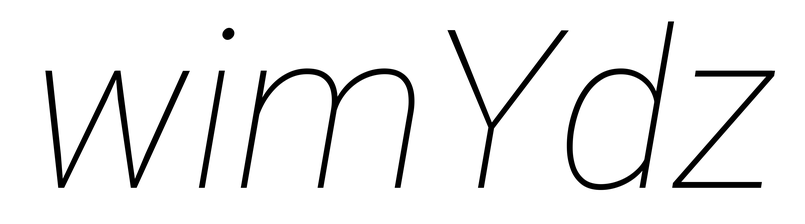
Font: Roboto-Italic_Thin_Italic